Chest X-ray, PA view. Patient: 54 years old, sex M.
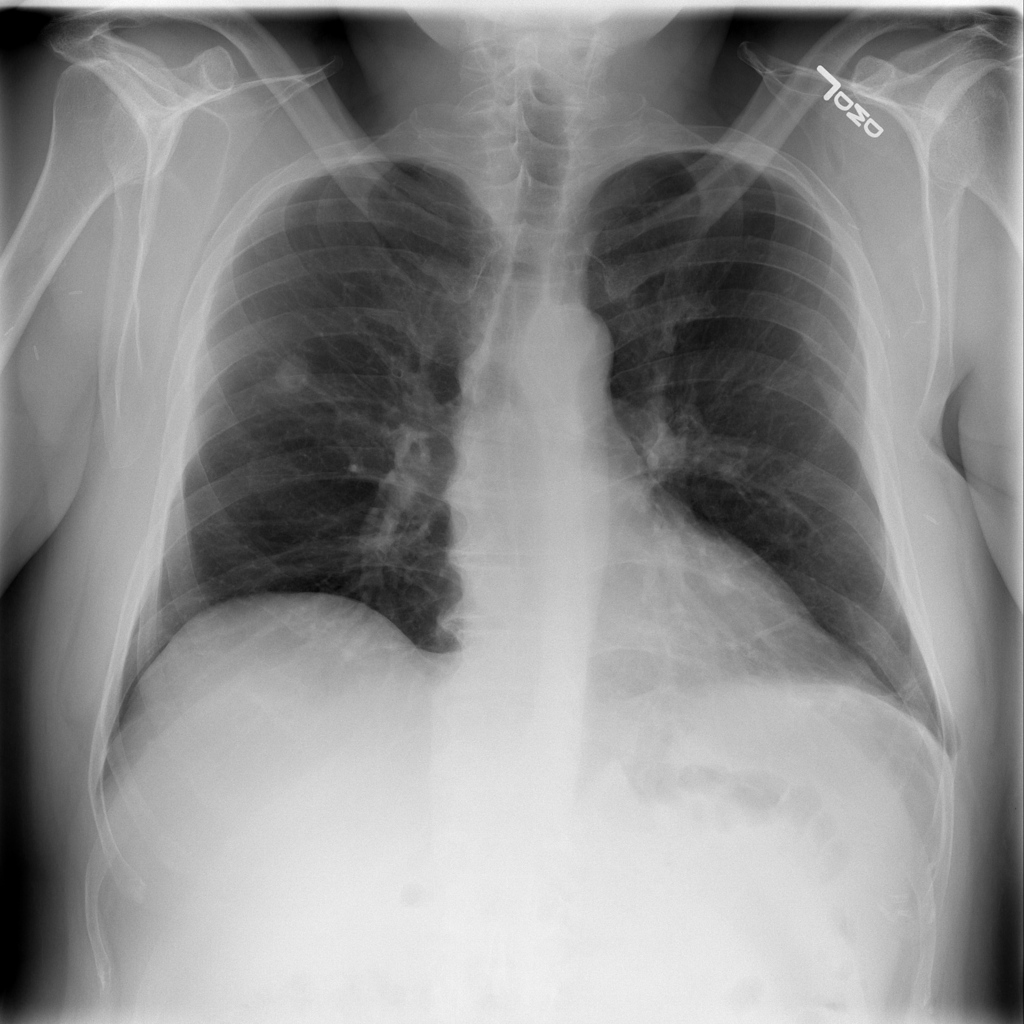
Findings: Nodule